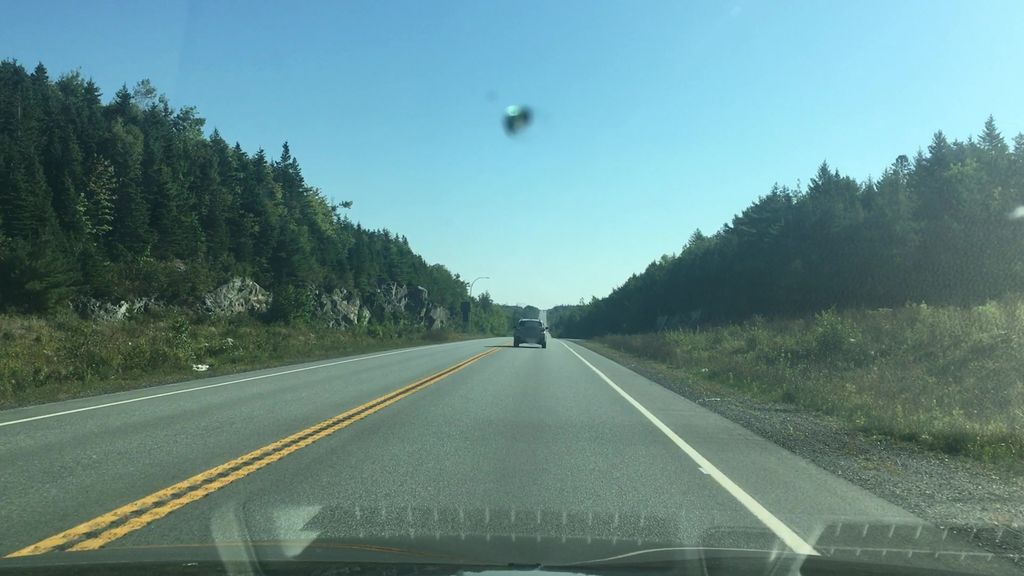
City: halifax